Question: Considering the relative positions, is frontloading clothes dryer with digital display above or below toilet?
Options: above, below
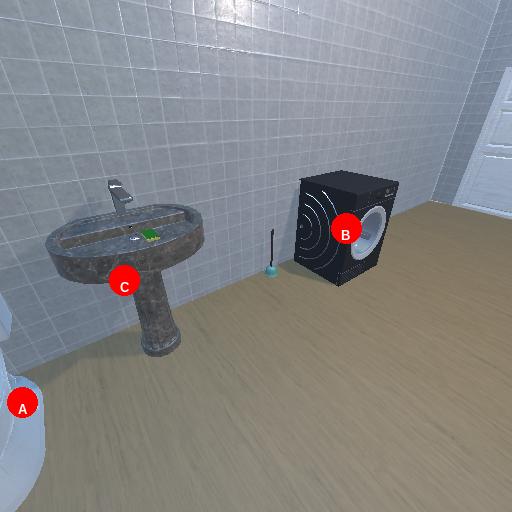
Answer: above